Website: crate-barrel
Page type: stored-credit-cards
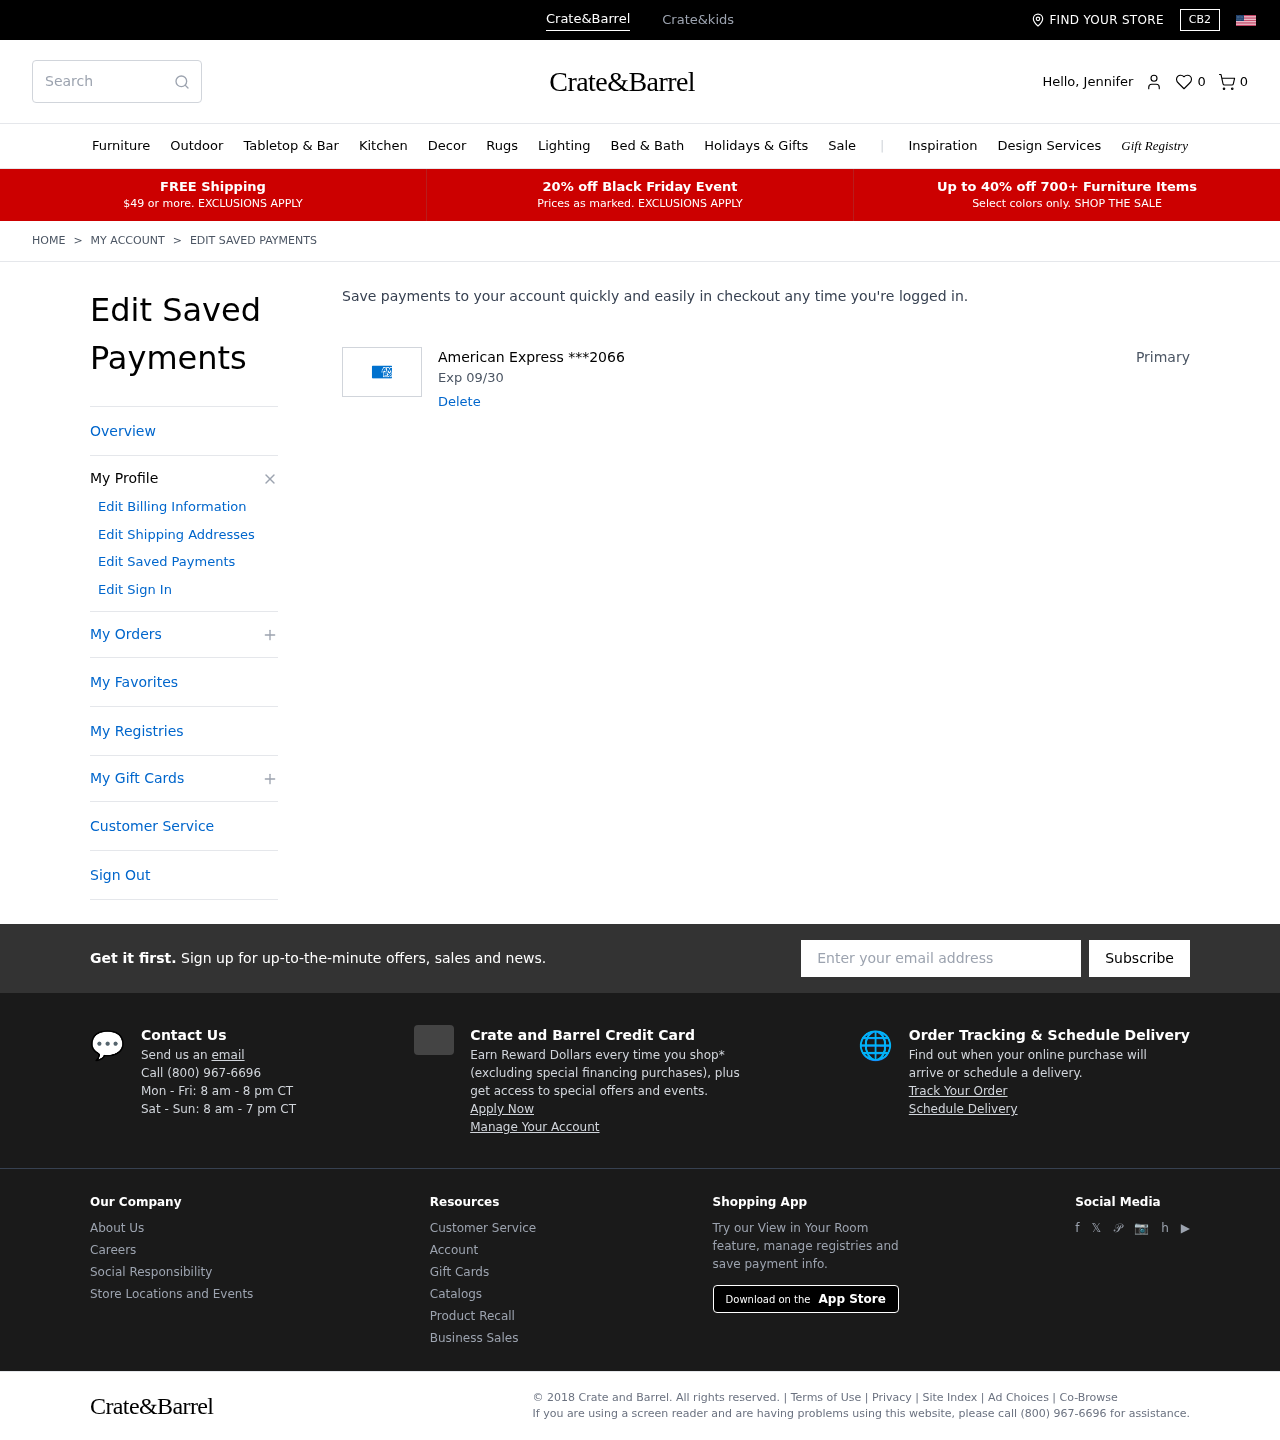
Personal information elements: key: PII_CARD_EXPIRY
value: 09/30
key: PII_CARD_LAST4
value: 2066
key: PII_CARD_TYPE
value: American Express
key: PII_FIRSTNAME
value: Jennifer
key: PII_EMAIL
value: jkane@yahoo.com
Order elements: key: ORDER_NUM_ITEMS
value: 0
Search elements: key: HEADER_SEARCH
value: Search
Other elements: key: FAVORITES_COUNT
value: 0